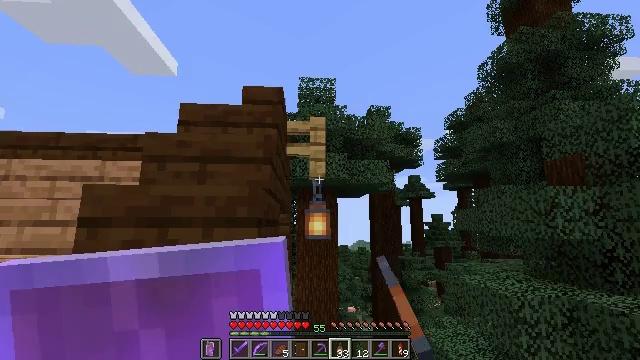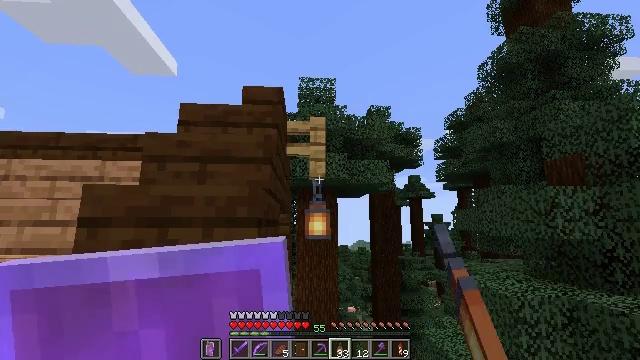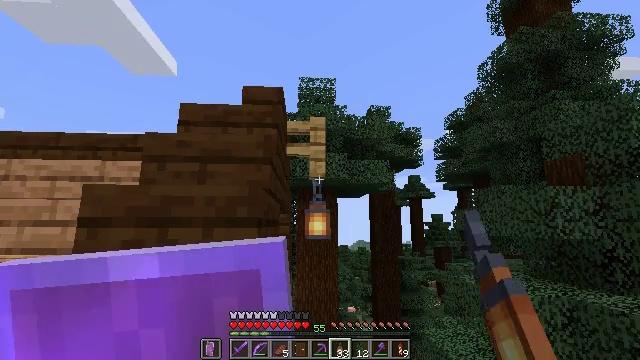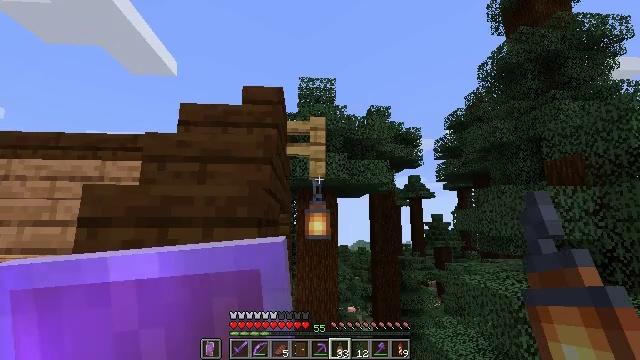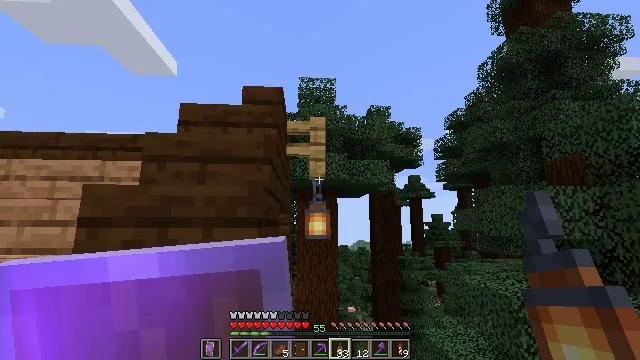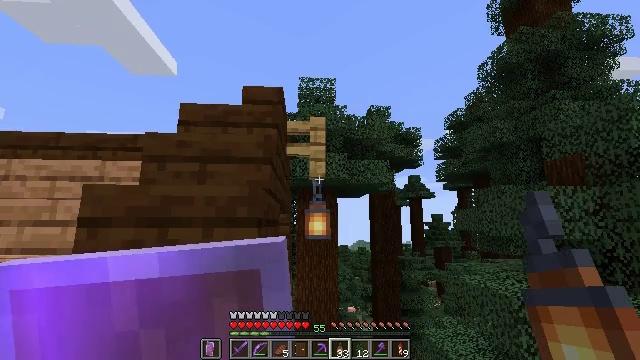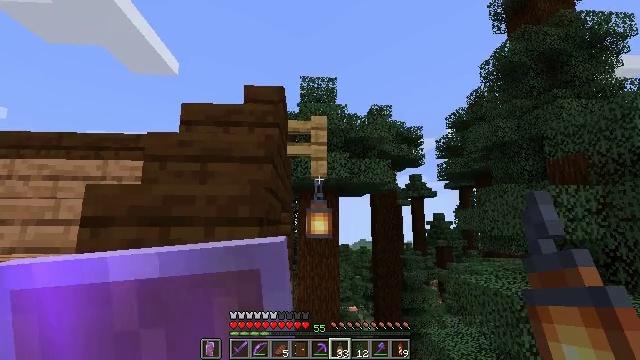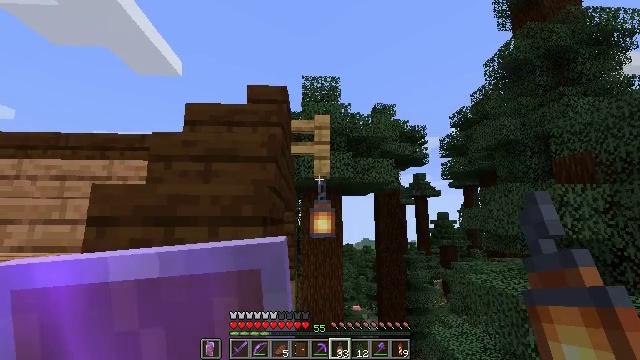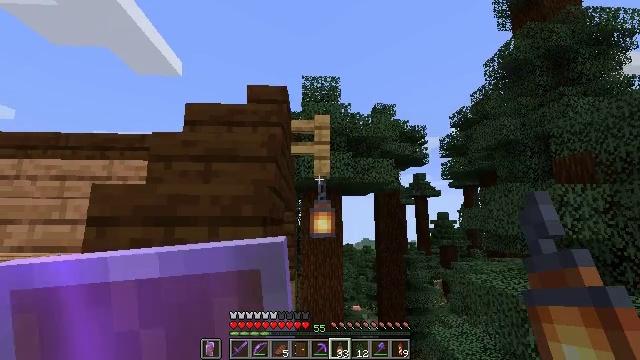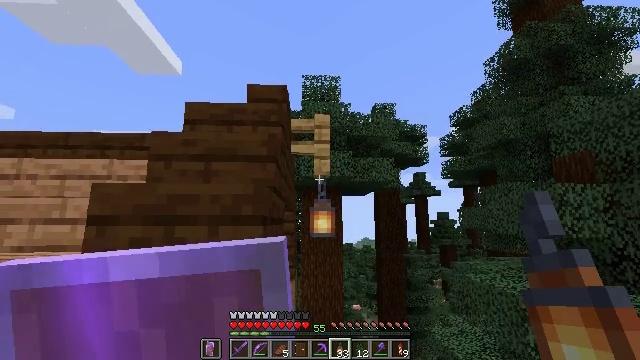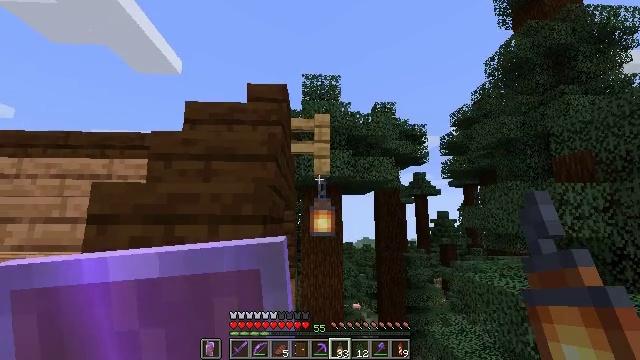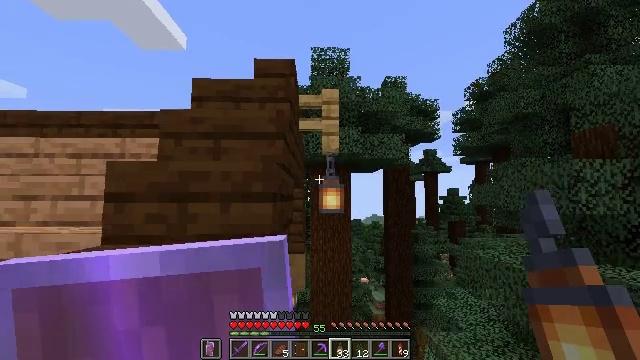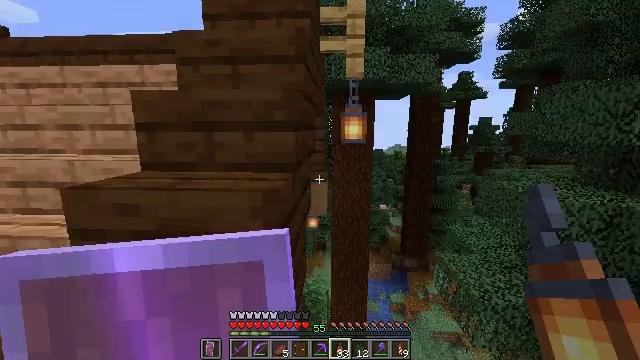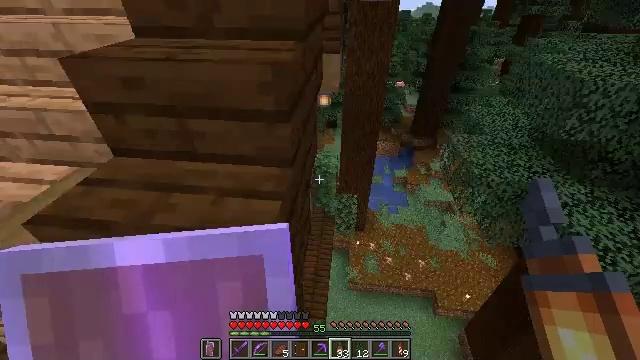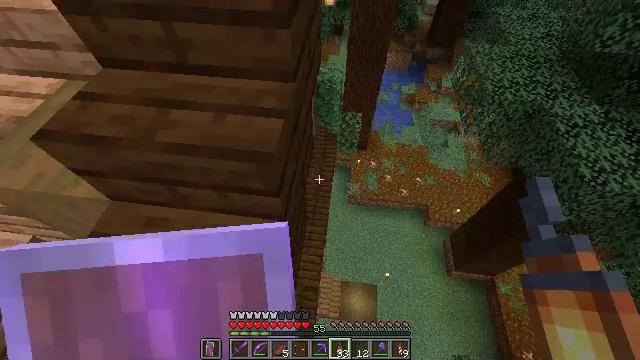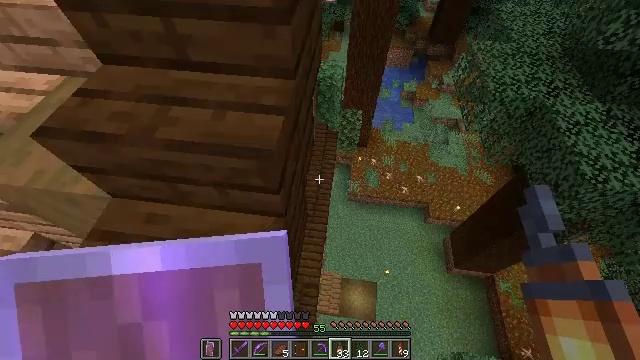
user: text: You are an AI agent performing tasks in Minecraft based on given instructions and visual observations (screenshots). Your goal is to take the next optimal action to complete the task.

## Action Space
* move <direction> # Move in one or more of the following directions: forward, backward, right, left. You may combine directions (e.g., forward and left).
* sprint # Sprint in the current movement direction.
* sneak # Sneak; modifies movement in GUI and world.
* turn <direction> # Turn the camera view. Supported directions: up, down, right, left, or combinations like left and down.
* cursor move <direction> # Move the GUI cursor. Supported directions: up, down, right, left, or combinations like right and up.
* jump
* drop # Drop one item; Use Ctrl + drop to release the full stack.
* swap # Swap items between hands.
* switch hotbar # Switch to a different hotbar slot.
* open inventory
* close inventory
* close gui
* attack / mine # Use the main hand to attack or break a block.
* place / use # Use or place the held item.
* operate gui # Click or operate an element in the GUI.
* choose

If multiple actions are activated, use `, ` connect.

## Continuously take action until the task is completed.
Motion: motion action
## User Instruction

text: Remove a brown mushroom from the inventory.
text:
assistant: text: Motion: sneak
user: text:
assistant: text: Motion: sneak
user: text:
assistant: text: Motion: sneak
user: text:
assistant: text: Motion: sneak
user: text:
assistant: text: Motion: sneak
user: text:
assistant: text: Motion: sneak
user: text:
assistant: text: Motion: sneak
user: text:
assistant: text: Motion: sneak
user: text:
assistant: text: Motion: sneak
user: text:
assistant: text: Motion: sneak
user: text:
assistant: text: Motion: sneak, turn left and down
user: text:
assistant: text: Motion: sneak, turn left and down
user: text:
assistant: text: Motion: sneak, turn left and down
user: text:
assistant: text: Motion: sneak, turn down
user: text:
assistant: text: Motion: sneak
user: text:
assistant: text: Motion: sneak
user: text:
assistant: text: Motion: sneak
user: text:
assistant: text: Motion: sneak
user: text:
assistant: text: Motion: sneak
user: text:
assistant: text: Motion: sneak
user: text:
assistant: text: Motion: sneak
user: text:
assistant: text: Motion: sneak
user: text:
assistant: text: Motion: sneak
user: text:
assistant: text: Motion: sneak
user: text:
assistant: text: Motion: sneak
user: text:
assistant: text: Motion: sneak
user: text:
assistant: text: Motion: sneak
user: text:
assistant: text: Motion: sneak
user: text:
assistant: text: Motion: sneak, turn left and up
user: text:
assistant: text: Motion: sneak, turn left and up